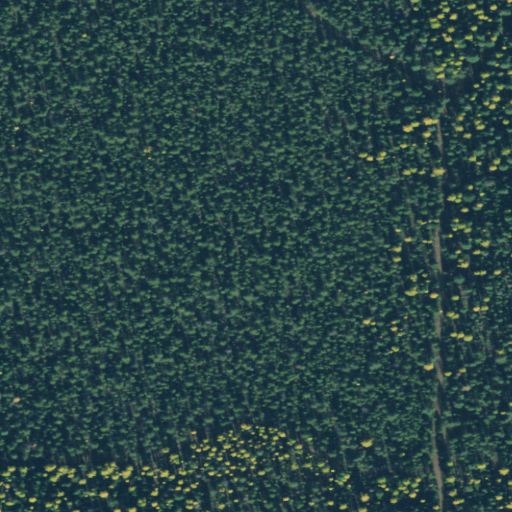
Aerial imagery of plain(s) in Idaho named Hanna Flats containing only evergreen forest